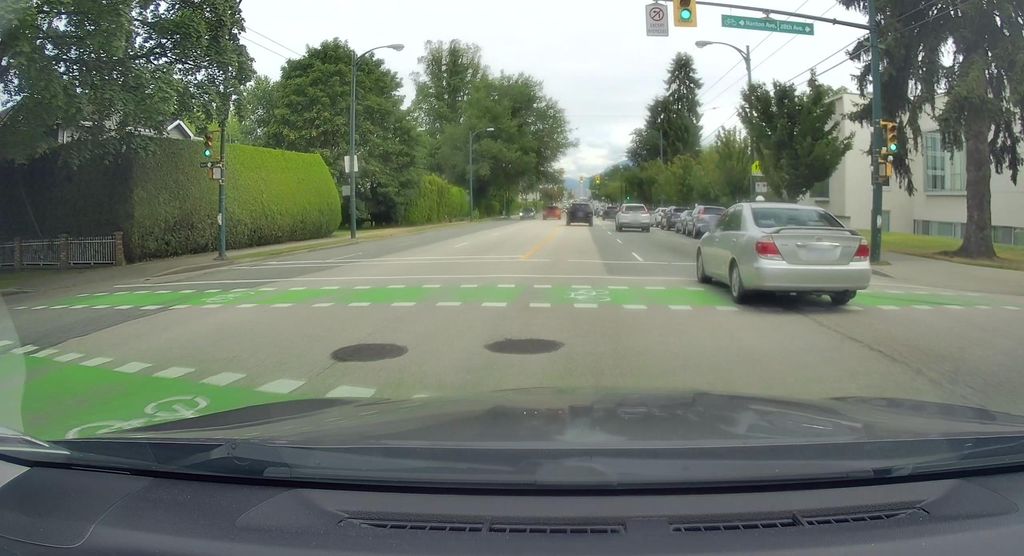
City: vancouver